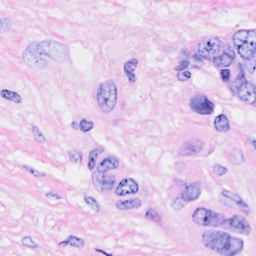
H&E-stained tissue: Breast